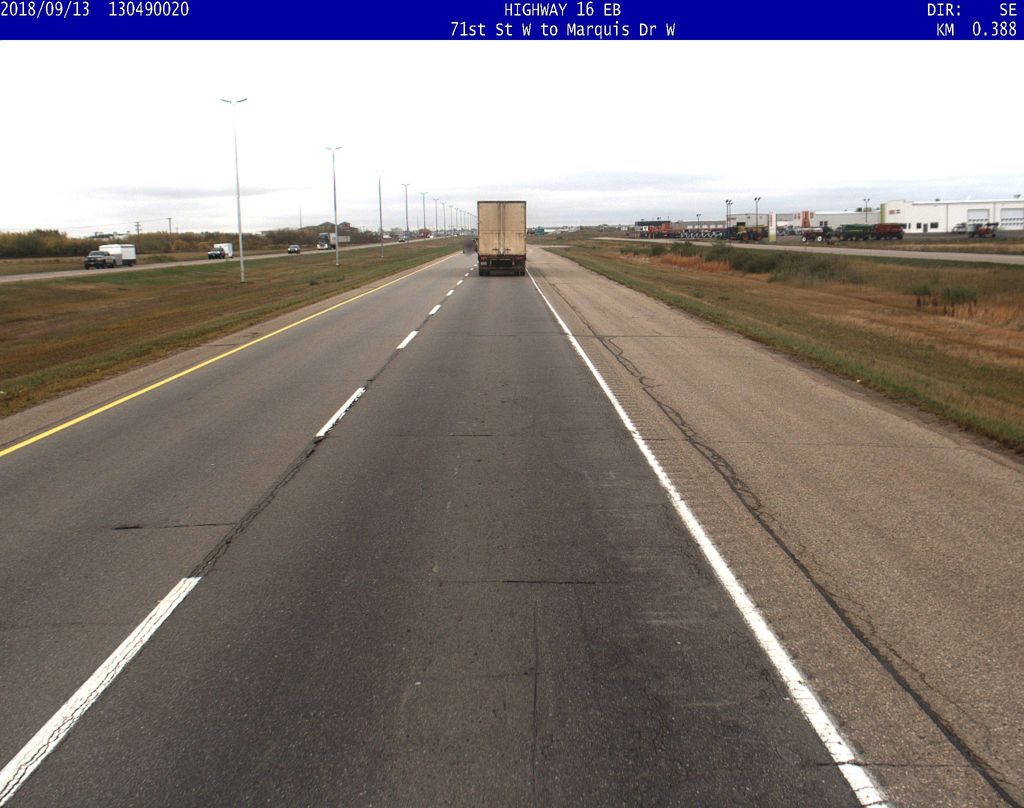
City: saskatoon